Question: is there a simple way in Matlab to create visualisations like the following?

Important are the 2 ring-like shapes and the attached vectors, (more or less) pointing to the center of the black spots. Hints to other visualisation tools creating vector images which might lead to similar results are also very appreciated! All my efforts to solve that task did not bring me any further...
Matlab would be a good platform for automatically generating this kind of visualisation for different "spot-scenarios"...
Thank you in advance,
M.
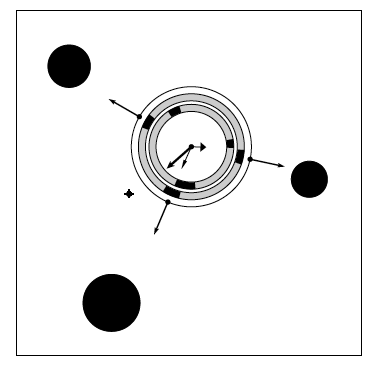
Answer: Here's part of the figure. The rest should be easy to figure out
'''
%# define the ring
phi = linspace(0,2*pi,360);
innerRim = [cos(phi)',sin(phi)'];
outerRim = [cos(phi)',sin(phi)']*1.3;
xRing = [outerRim(:,1),innerRim(:,1),innerRim([2:end,1],1),outerRim([2:end,1],1)]';
yRing = [outerRim(:,2),innerRim(:,2),innerRim([2:end,1],2),outerRim([2:end,2],2)]';
%# create some data. 0 for black 0.5 for gray.
%# RingData has a value for each degree
ringData = ones(1,360) * 0.5;
ringData(25:30) = 0;
ringData(77:80) = 0;
ringData(240:255) = 0;
%# plot the ring
%# for an outer ring, add 1 to xRing, yRing
figure
patch(xRing,yRing,ringData,'EdgeColor','none');
set(gca,'cLim',[0 1]);
axis square
axis off
set(gcf,'color','w');
%# plot three arrows at the origin
hold on, qh=quiver(zeros(3,1),zeros(3,1),[0.4;0.3;-0.5],[0.7;-0.1;0.3])
set(qh,'LineWidth',3)
'''